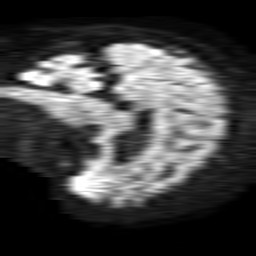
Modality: TRACE
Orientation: sagittal
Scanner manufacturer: philips
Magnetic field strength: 1.5 T
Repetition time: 4.6 s
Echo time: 0.08517 s